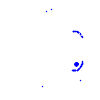
Particle: electron